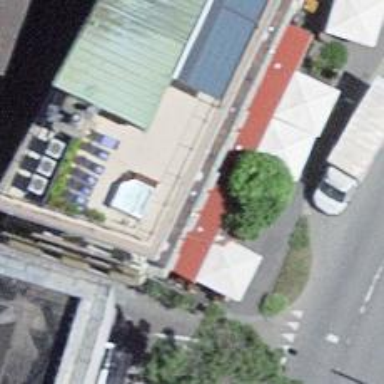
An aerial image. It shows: Restaurant.